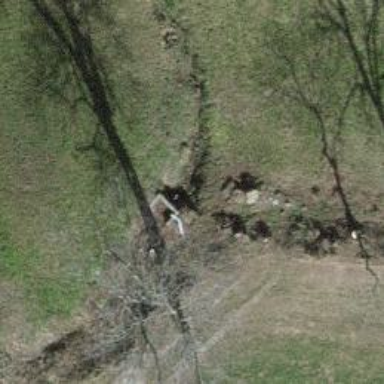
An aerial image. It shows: Culvert tunnel.